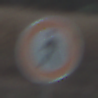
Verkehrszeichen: VerbotFussgaenger
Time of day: SunriseSunset
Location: Outdoor (Nature)
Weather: Clear
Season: Winter
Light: Natural